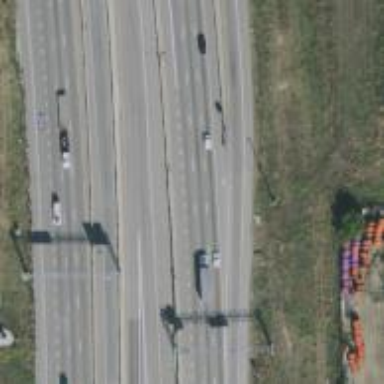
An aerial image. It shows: Asphalt motorway link.